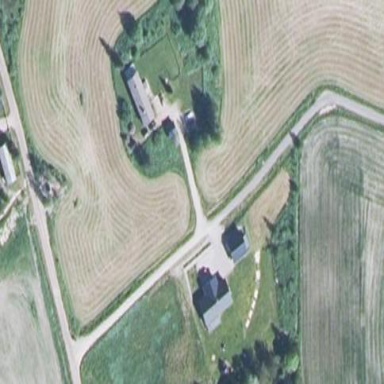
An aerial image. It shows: Farmyard area.